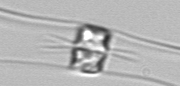
Label: Chaetoceros_similis